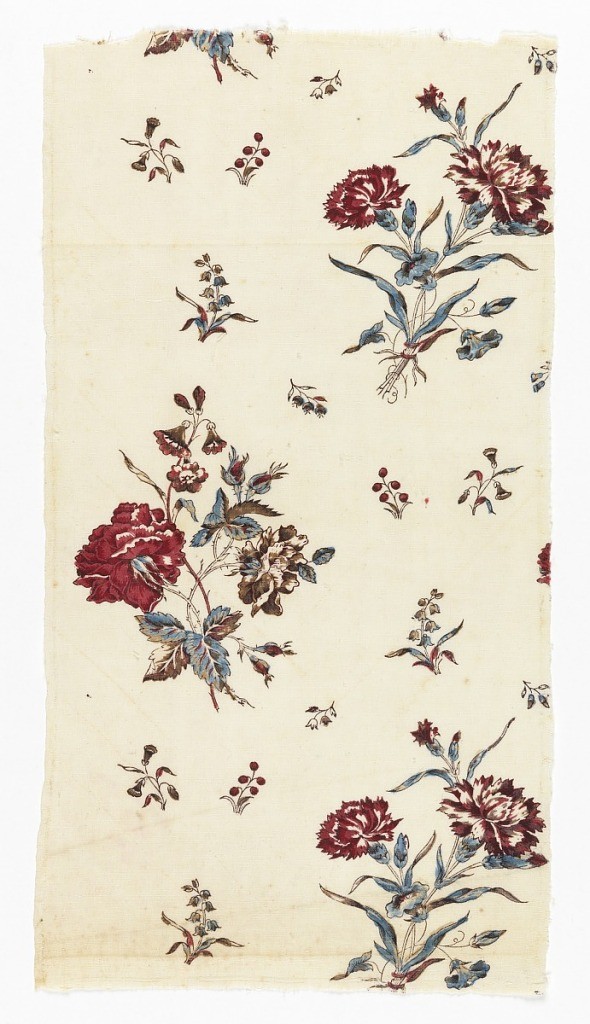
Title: Textile
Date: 1780–89
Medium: cotton Technique: block printed on plain weave
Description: Straight repeat of widely-spaced flowers on an undyed ground. Two large flower groups surrounded by tiny flowers.